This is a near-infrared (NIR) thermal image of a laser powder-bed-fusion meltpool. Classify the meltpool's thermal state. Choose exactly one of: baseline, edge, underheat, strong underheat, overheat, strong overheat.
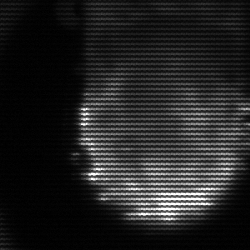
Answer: baseline